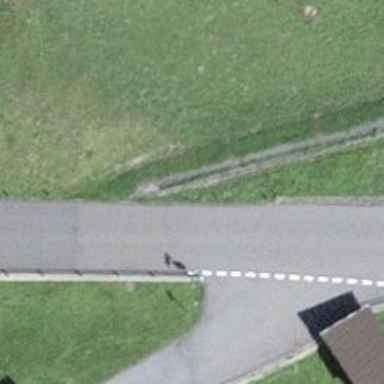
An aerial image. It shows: Bus stop equipped with public transport stop position.